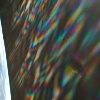
Label: sunburn